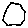
Label: hexagon